Field crop: tomato
Growth stage: 1
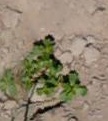
Species: portulaca